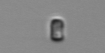
Label: Chaetoceros_tenuissimus